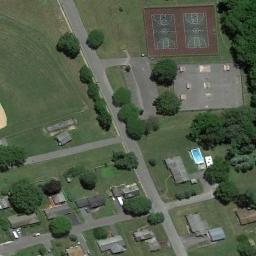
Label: basketball_court